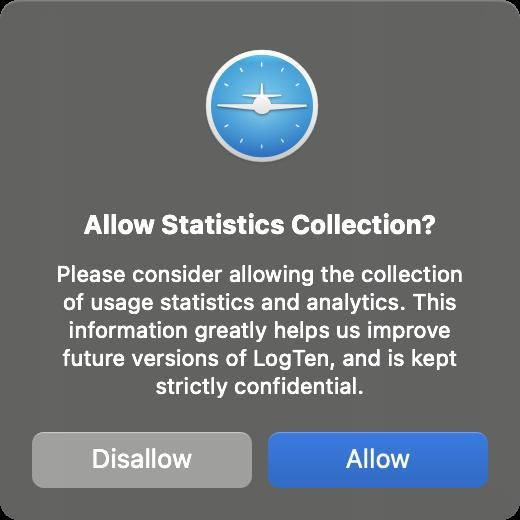
Accessibility tree:
{"name": "", "role": "AXWindow", "description": "alert", "role_description": "dialog", "value": null, "position": "734.00;222.00", "size": "260;260", "children": [{"name": null, "role": "AXImage", "description": "LogTen alert", "role_description": "image", "value": null, "position": "98.00;20.00", "size": "64;64", "children": []}, {"name": null, "role": "AXStaticText", "description": null, "role_description": "text", "value": "Allow Statistics Collection?", "position": "18.00;104.00", "size": "224;16", "children": []}, {"name": null, "role": "AXStaticText", "description": null, "role_description": "text", "value": "Please consider allowing the collection of usage statistics and analytics. This information greatly helps us improve future versions of LogTen, and is kept strictly confidential.", "position": "18.00;130.00", "size": "224;70", "children": []}, {"name": "Disallow", "role": "AXButton", "description": null, "role_description": "button", "value": null, "position": "10.00;210.00", "size": "122;40", "children": []}, {"name": "Allow", "role": "AXButton", "description": null, "role_description": "button", "value": null, "position": "128.00;210.00", "size": "122;40", "children": []}]}